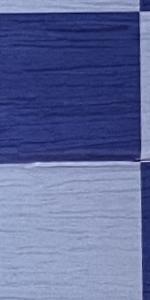
Label: Empty